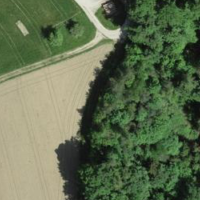
EUNIS habitat code: 44
Species observed at this site:
Corvus corone
Chloris chloris
Milvus milvus
Pica pica
Prunus spinosa
Fringilla coelebs
Buteo buteo
Picus viridis
Turdus merula